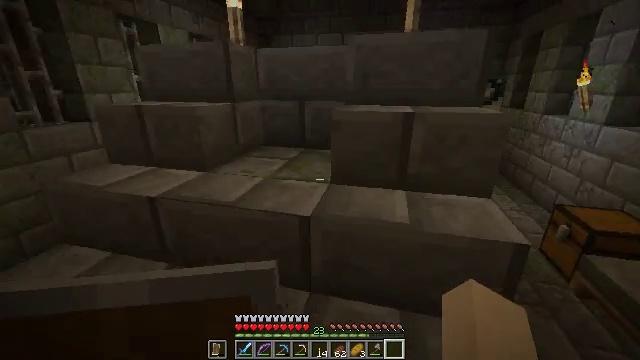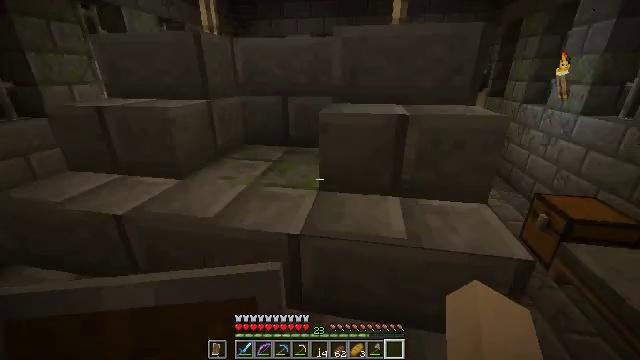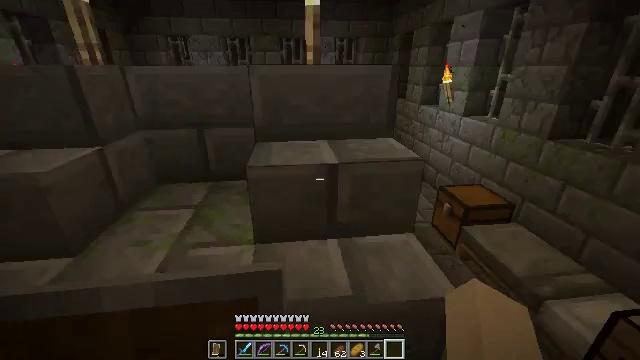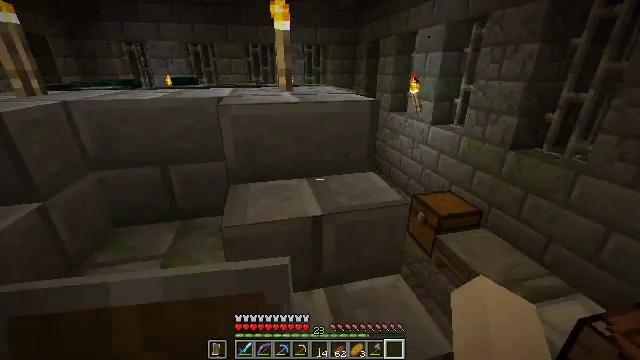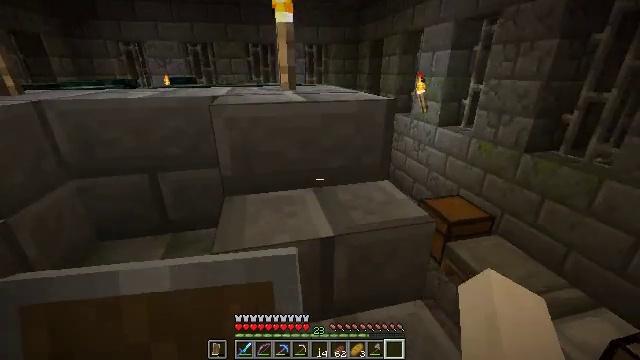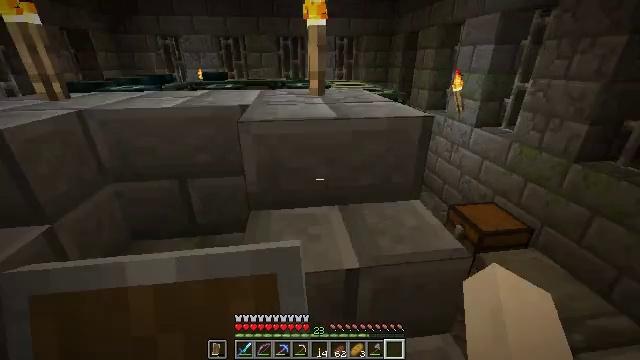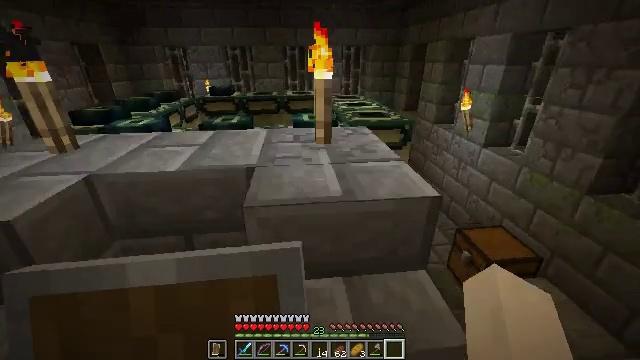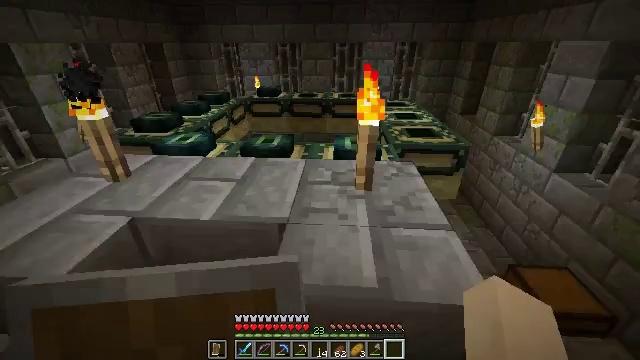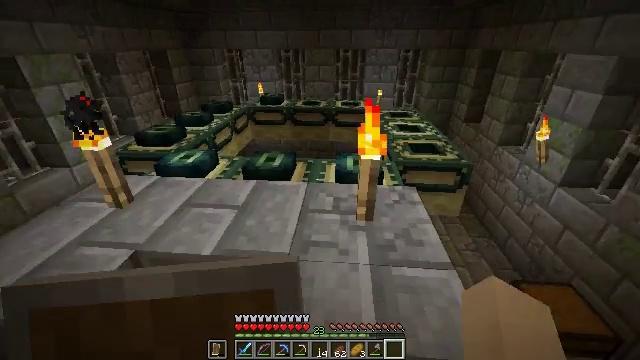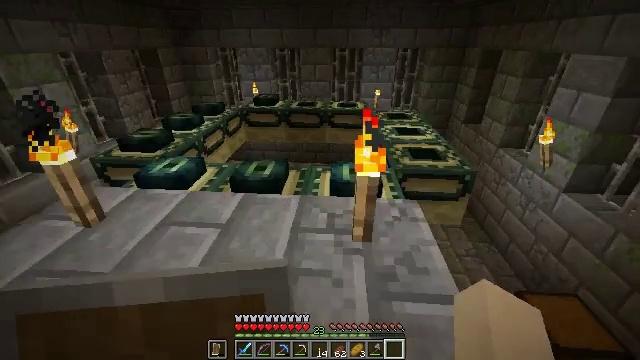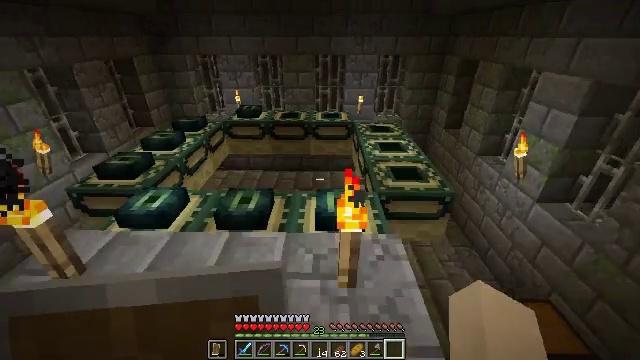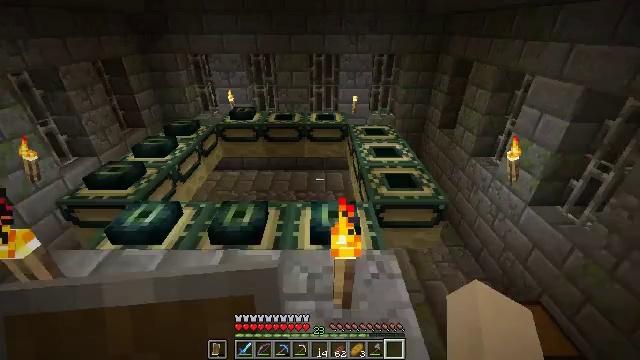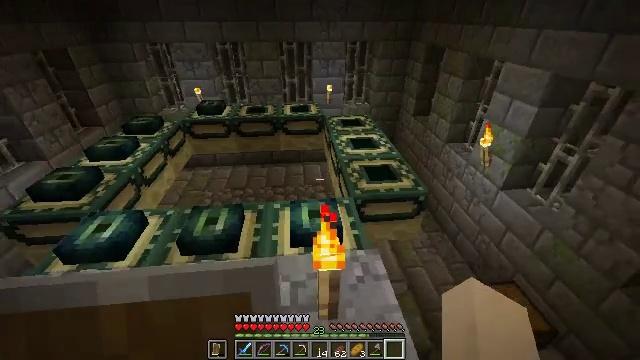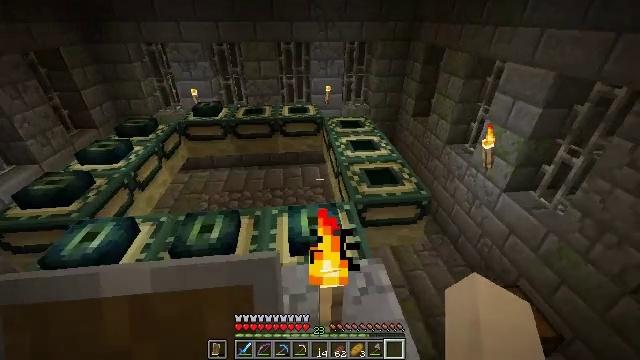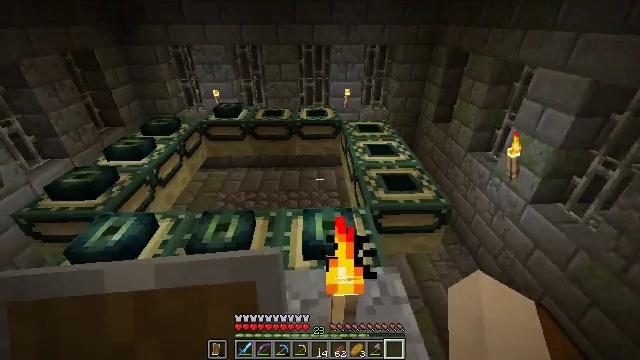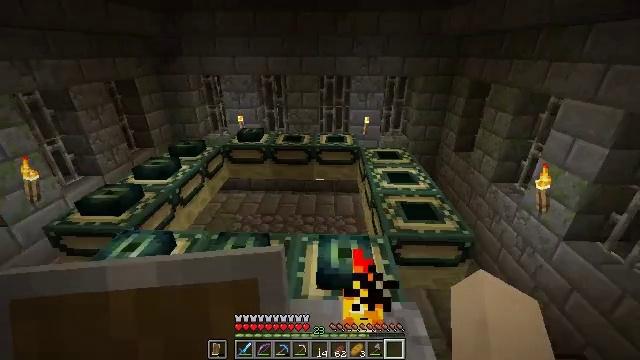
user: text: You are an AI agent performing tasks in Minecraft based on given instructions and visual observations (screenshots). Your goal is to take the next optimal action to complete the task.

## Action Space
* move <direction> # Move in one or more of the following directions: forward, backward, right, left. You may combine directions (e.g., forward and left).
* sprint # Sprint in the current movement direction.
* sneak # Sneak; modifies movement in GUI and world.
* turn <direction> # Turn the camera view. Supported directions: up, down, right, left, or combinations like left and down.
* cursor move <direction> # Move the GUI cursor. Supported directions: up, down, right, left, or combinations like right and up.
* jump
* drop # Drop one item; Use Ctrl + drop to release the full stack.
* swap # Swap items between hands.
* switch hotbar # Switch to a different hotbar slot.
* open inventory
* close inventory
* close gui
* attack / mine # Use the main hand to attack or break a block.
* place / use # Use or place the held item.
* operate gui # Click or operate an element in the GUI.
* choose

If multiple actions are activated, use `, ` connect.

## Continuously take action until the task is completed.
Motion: motion action
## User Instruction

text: Create an ender eye with blaze powder and ender pearl.
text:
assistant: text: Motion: move forward, turn right and down
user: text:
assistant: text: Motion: move forward, turn right
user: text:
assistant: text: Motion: move forward, turn right
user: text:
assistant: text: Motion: move forward
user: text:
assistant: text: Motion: move forward, turn left and down
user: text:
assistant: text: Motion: move forward, turn left
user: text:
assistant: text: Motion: move forward, turn left and down
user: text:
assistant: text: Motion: no_op
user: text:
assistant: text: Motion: move forward
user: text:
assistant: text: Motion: move forward, turn right
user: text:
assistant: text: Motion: move forward, turn right and down
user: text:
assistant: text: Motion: turn right and down
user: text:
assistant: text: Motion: no_op
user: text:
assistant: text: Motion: turn left
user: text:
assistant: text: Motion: turn left and up
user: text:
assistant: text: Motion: turn left and up
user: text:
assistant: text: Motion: no_op
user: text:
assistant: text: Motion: no_op
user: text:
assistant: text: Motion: no_op
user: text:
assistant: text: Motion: turn right
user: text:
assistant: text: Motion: turn right
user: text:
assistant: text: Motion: no_op
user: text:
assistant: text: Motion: no_op
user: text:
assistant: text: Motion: turn right and down
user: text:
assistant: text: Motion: turn right and down
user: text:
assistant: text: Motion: turn right
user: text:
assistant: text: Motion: turn right
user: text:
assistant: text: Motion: no_op
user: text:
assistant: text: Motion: turn right and down
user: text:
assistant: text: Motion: turn right and down